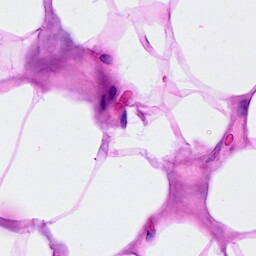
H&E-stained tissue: Breast